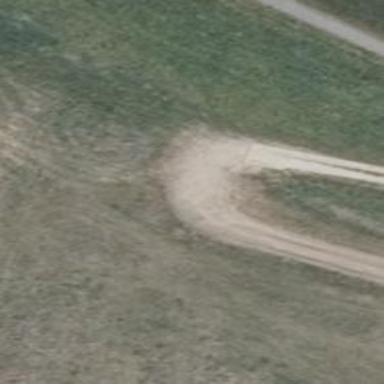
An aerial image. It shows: Compacted track road with grade3 tracktype.